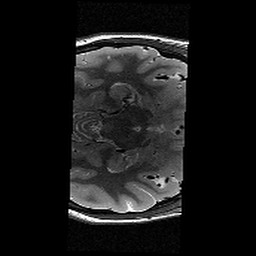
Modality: T2w
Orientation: axial
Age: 14
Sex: female
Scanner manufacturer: siemens
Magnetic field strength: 3 T
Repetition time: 9.23 s
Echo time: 0.067 s